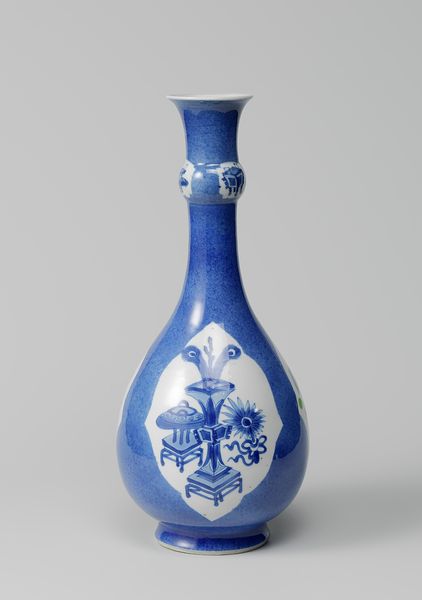
Titel: Bleu poudré-vaas met velden in onderglazuur blauw
Standort: Amsterdam
Institution: Rijksmuseum
Schlagwörter: blau, vase, blume, tisch, lume